Question: Calculate the area of the circumscribed rectangle of each polygon according to its color, and then find the sum of the areas of these circumscribed rectangle. The final result only retains the sum of the areas and retains the integer.
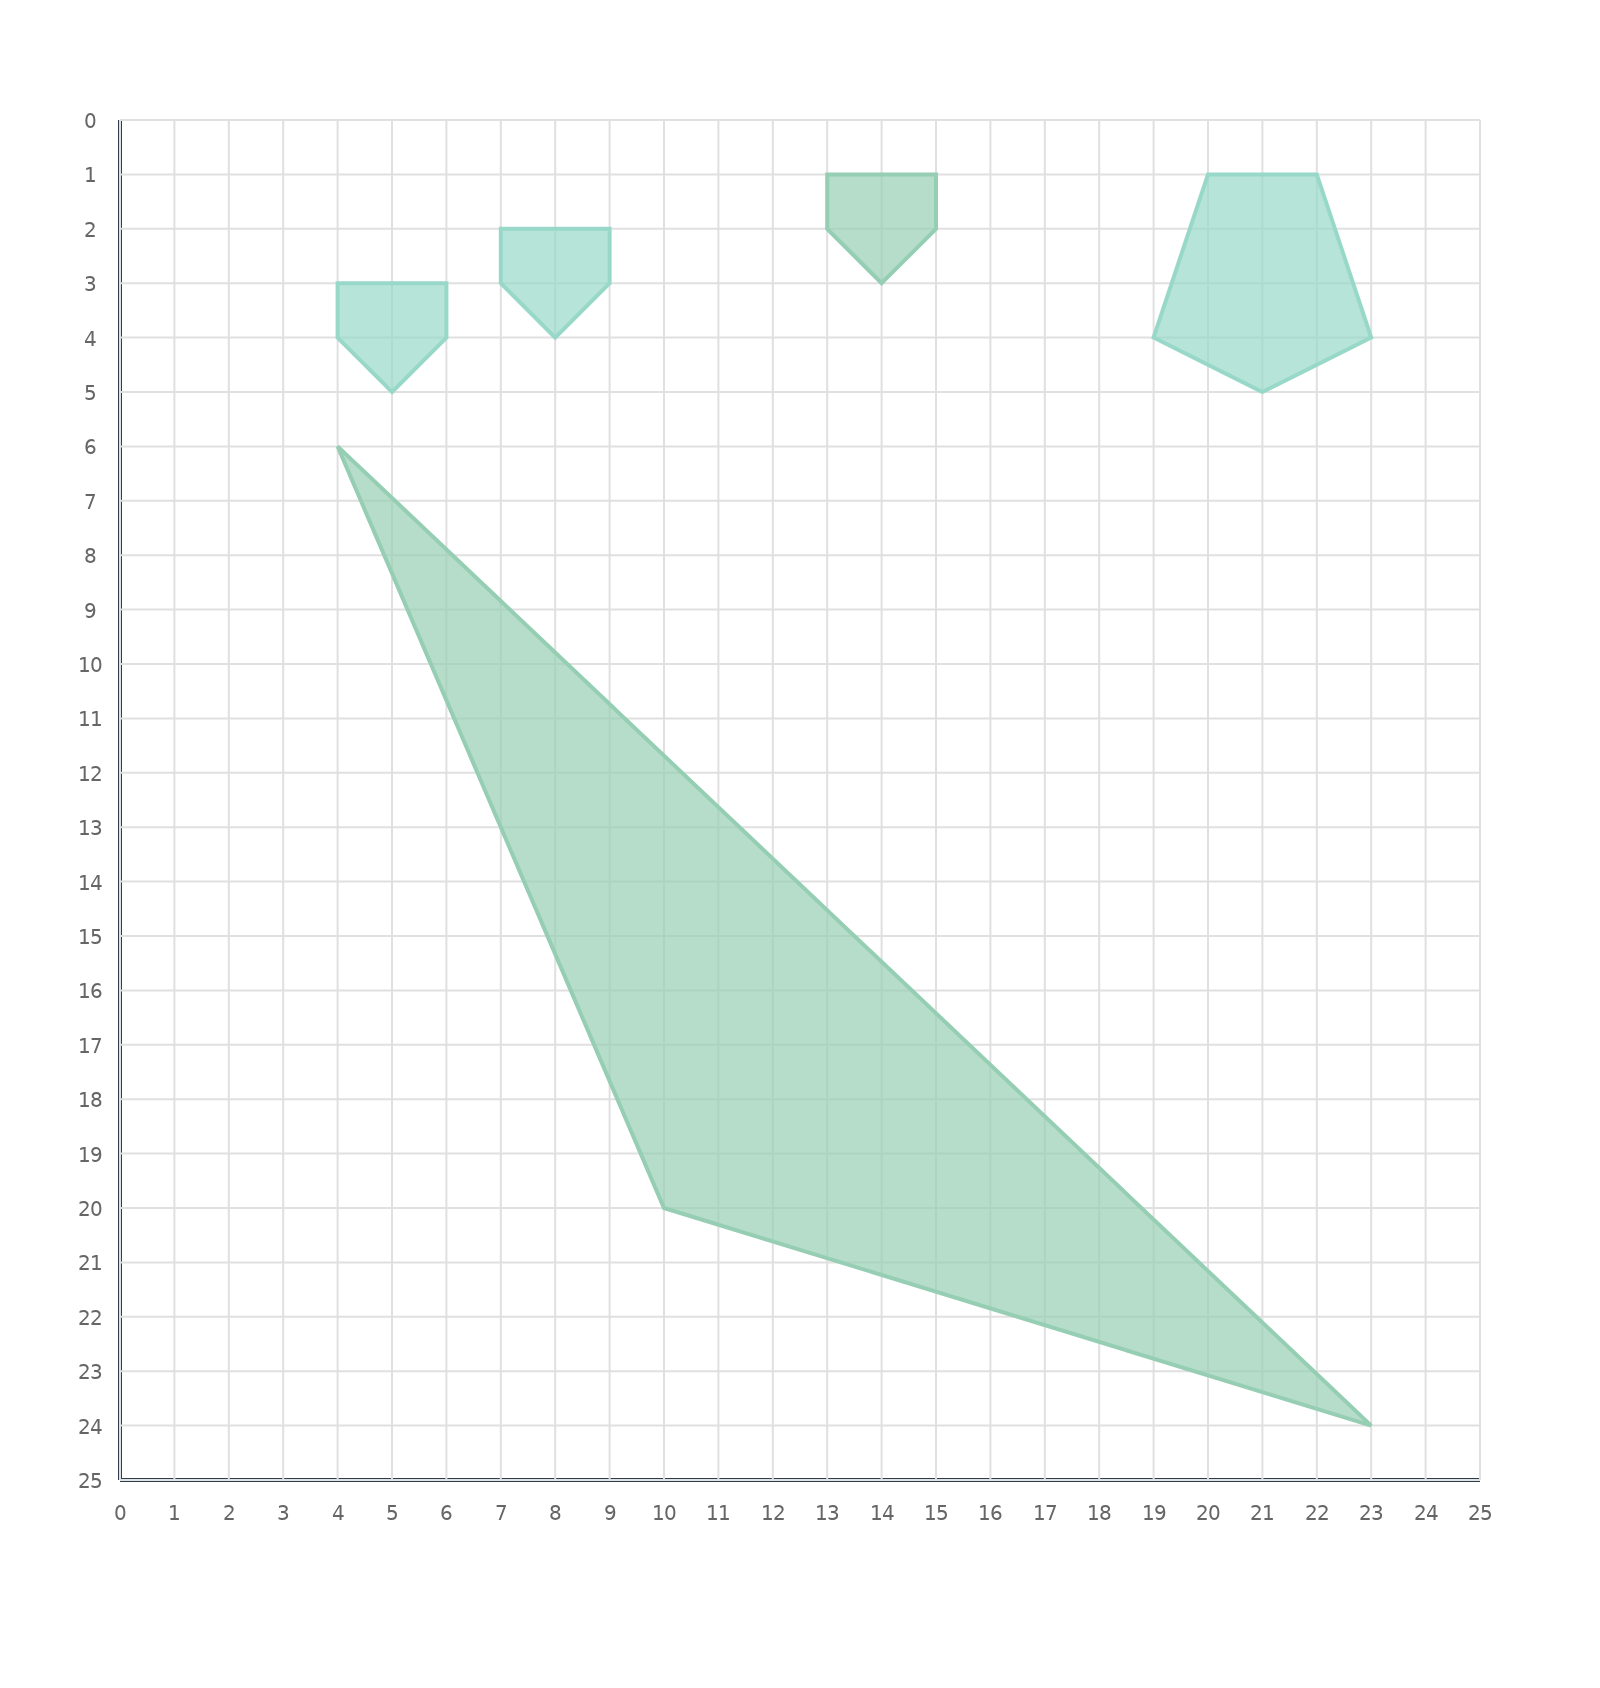
Answer: 513